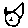
Label: cat